Current action and preconditions to check: trajectory_clear

Your task: For each precondition in the list above, predict whether it will hold at this action.

Consider the current scene as observed from the mobile robot's camera, and analyze the predicted future states of all dynamic agents (e.g., people, animals, vehicles, or any moving entities) within the NEXT SECOND.

IMPORTANT: Only answer "very likely" if you are absolutely certain—based on strong, clear evidence—that a dynamic agent will violate the precondition in the predicted future state. Do NOT answer "very likely" for unlikely, ambiguous, or low-probability risks.

Ask yourself for each precondition: Is there a high probability, with clear and convincing evidence, that the predicted future states of any dynamic agent will interfere with the predicted future state of the currently executing action within the NEXT SECOND, causing that precondition to fail?

Assess the risk level based on these predictions. Use "likely" or "very likely" if motions create a clear risk of interference.

Use "neutral" or "improbable" if agents are nearby but their predicted paths are clearly diverging or non-conflicting.

Failure Risk Categories: "very improbable", "improbable", "neutral", "likely", "very likely"

Answer Format: Output ONLY the probability_of_failure value from these categories: "very improbable", "improbable", "neutral", "likely", "very likely"

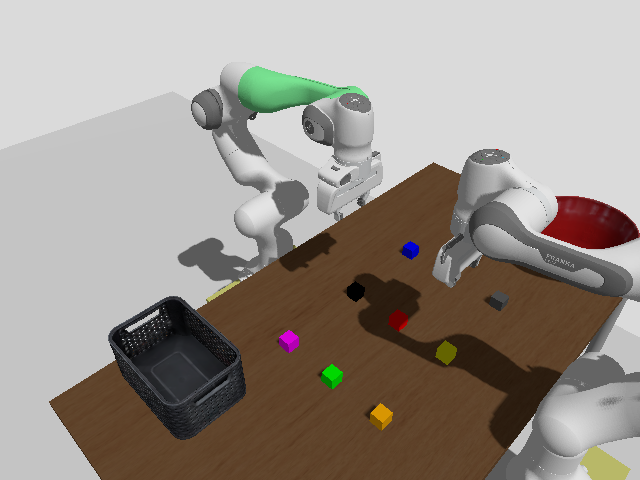

Answer: very improbable